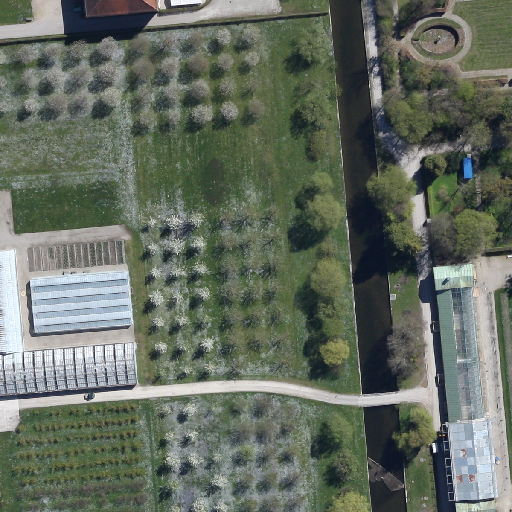
Referring expression: sidewalk